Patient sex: F
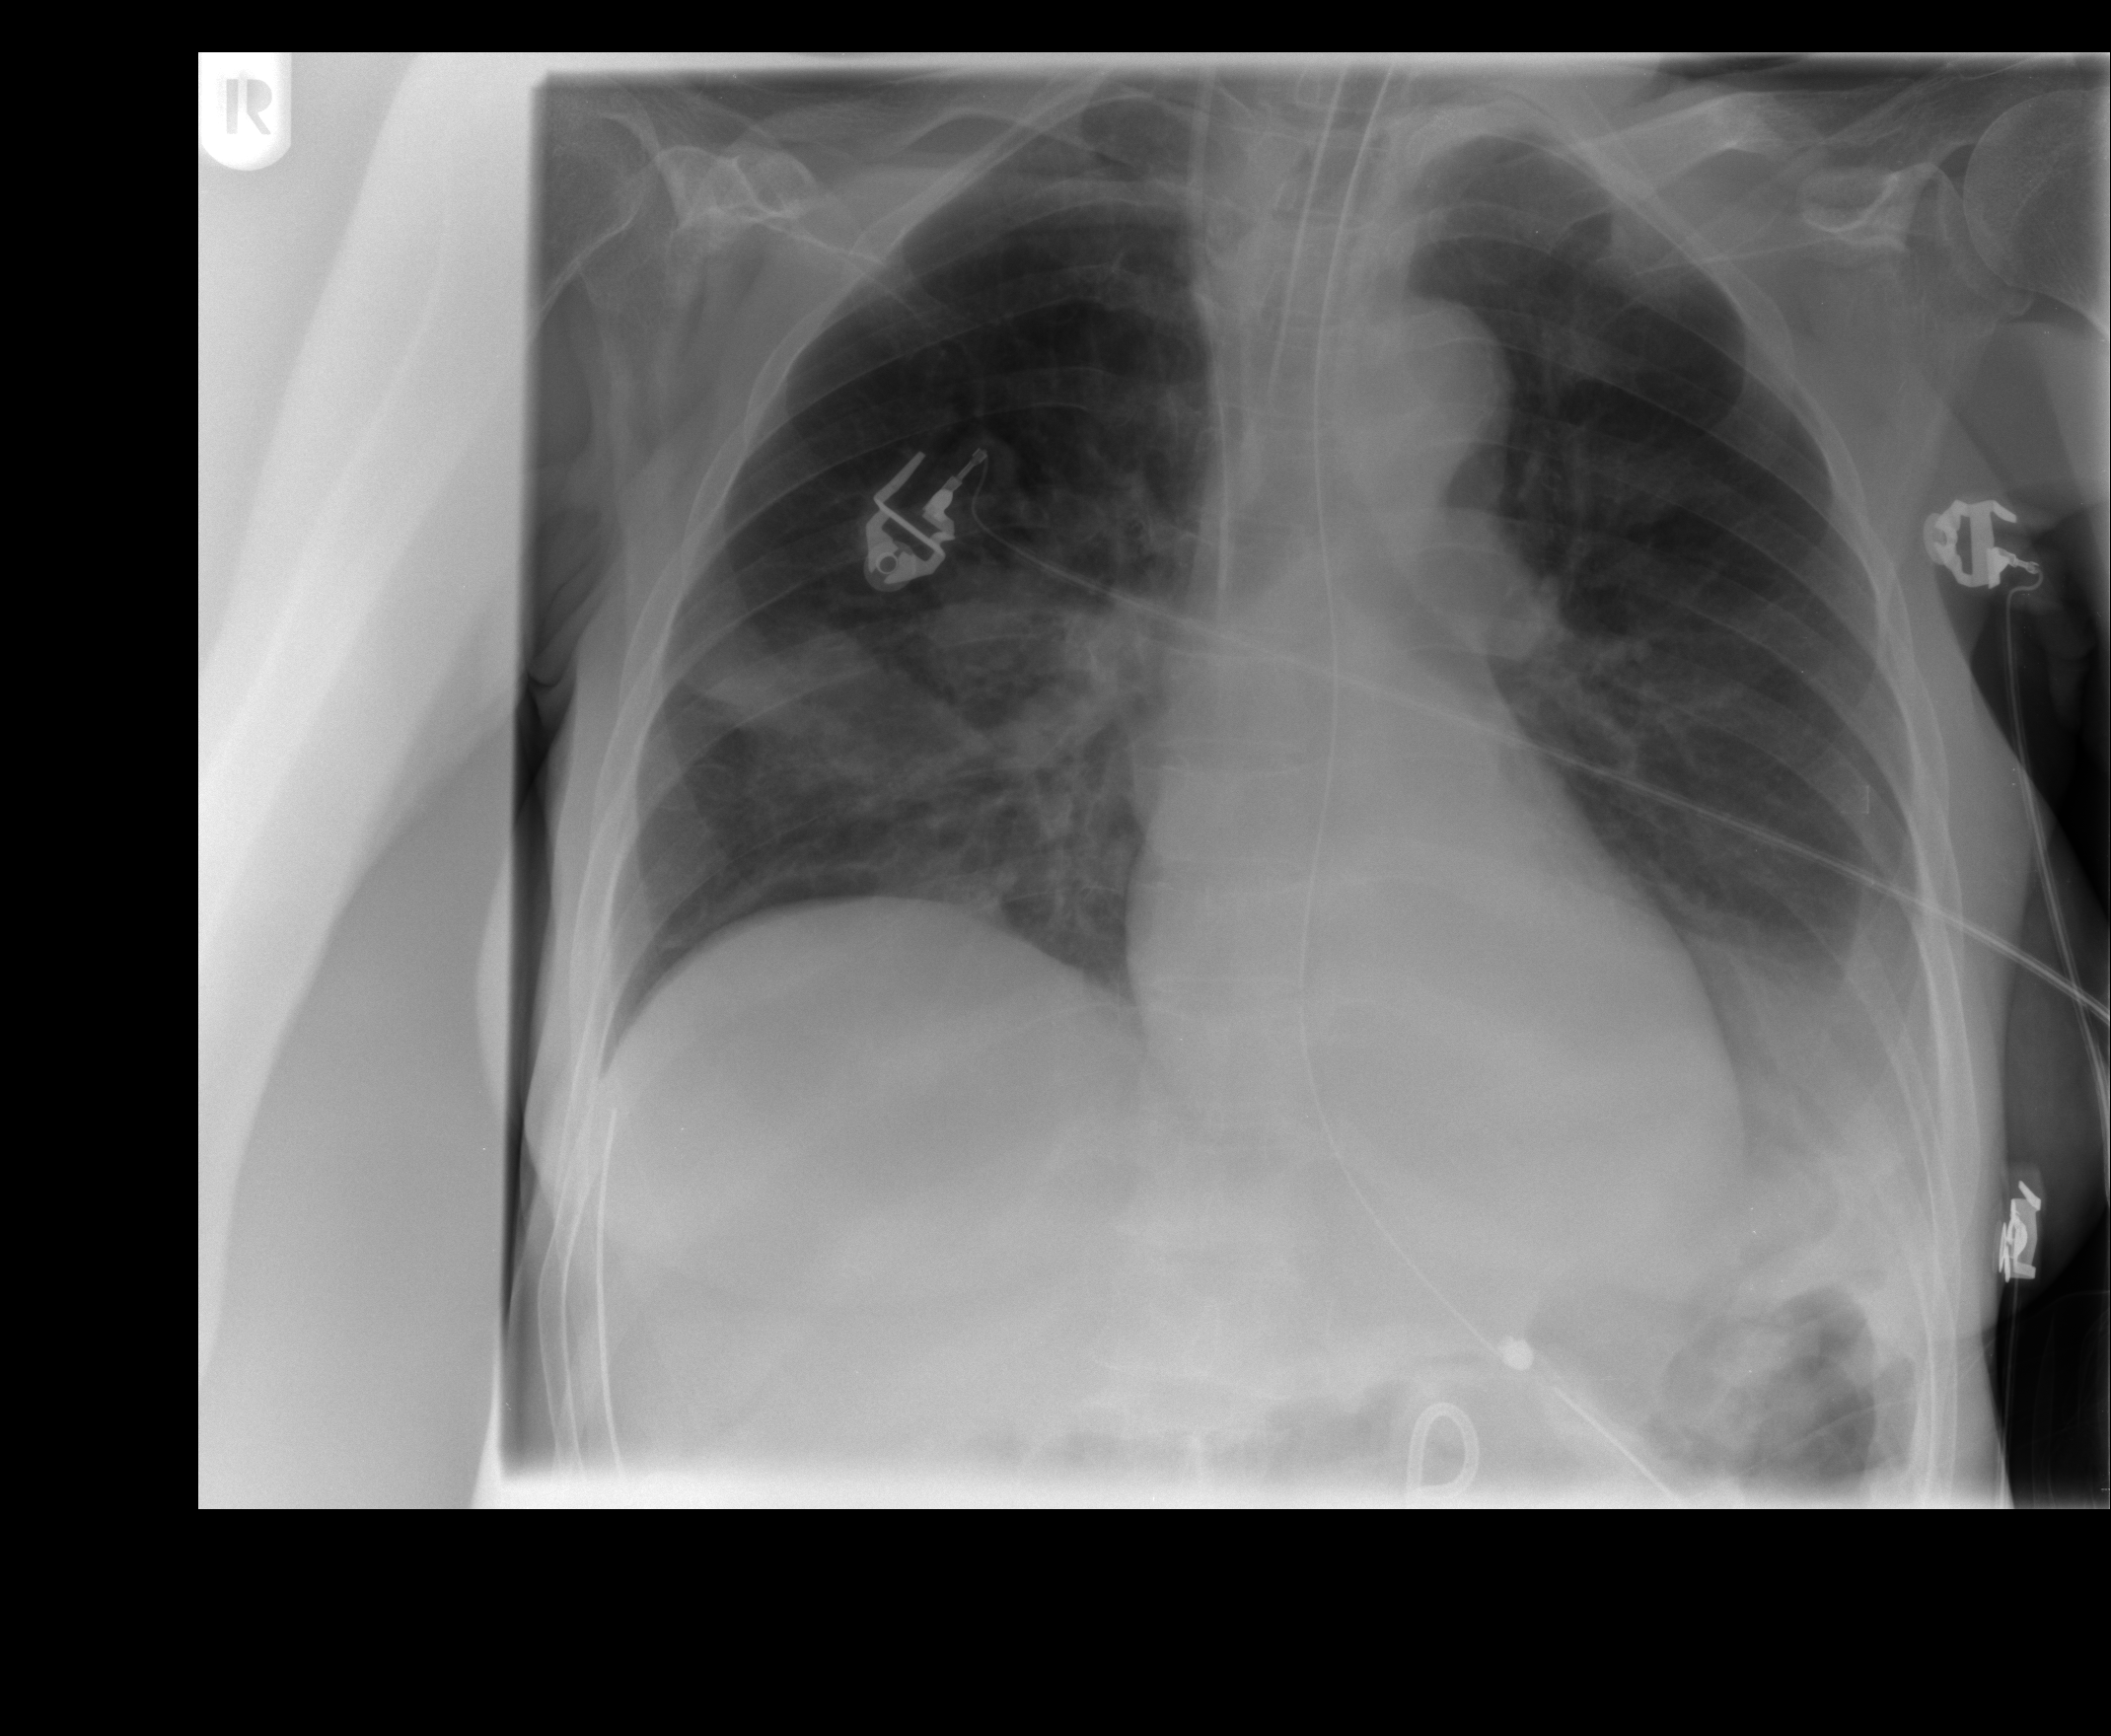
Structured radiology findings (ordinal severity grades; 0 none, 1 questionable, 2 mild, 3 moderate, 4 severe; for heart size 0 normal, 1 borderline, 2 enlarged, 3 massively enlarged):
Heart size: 0
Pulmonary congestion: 0
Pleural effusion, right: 0
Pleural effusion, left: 2
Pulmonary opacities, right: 2
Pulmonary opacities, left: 0
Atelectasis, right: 2
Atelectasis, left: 2